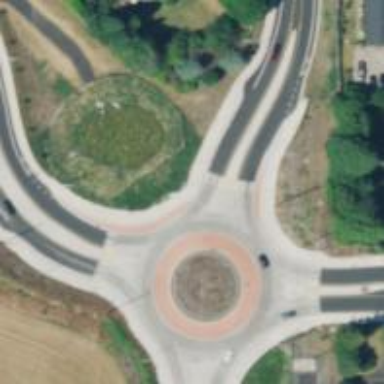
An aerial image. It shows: Secondary road with separate cycleway.